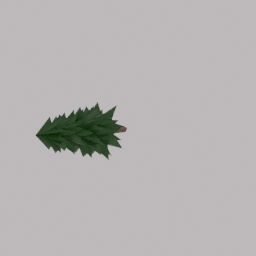
Label: nature